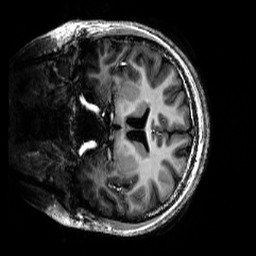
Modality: T1w
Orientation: coronal
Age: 21
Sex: male
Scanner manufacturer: siemens
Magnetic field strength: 6.98 T
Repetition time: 6 s
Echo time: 0.00299 s